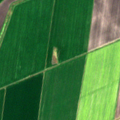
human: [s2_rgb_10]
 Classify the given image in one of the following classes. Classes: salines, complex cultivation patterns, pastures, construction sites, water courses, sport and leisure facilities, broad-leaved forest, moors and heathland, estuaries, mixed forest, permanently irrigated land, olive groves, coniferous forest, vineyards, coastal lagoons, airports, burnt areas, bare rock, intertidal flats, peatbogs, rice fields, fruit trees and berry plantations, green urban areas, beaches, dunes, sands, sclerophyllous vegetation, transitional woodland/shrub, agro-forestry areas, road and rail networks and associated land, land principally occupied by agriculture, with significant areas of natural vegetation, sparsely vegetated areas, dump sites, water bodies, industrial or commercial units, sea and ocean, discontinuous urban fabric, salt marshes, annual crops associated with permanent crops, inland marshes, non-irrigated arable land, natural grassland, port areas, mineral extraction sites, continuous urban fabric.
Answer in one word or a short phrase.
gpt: non-irrigated arable land